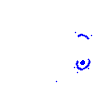
Particle: kaon